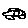
Label: car